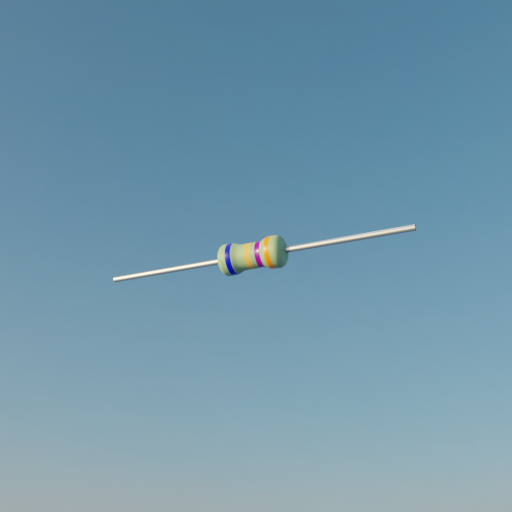
Resistor colour bands (in order): blue, gold, violet, orange